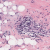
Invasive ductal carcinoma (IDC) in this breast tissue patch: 0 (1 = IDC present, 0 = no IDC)